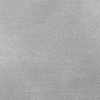
Atmospheric dust classification: dusty